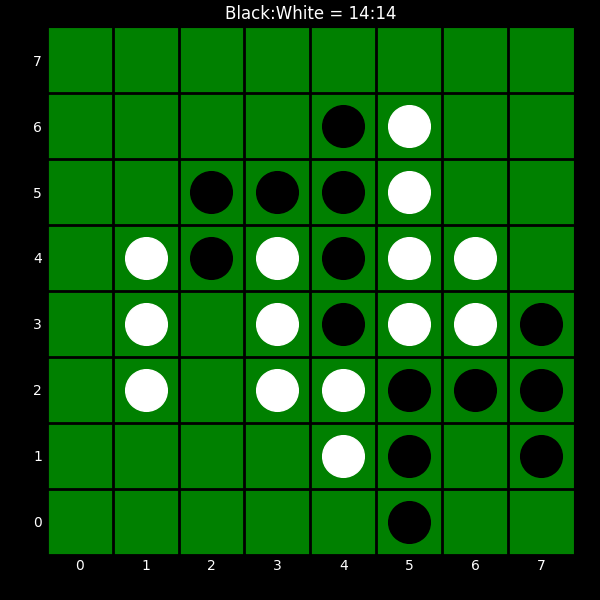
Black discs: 14
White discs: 14